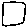
Label: square